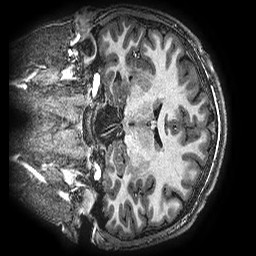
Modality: T1w
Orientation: coronal
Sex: male
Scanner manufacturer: ge
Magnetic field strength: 3 T
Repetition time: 0.00766 s
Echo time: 0.003476 s